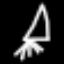
Label: The Eiffel Tower